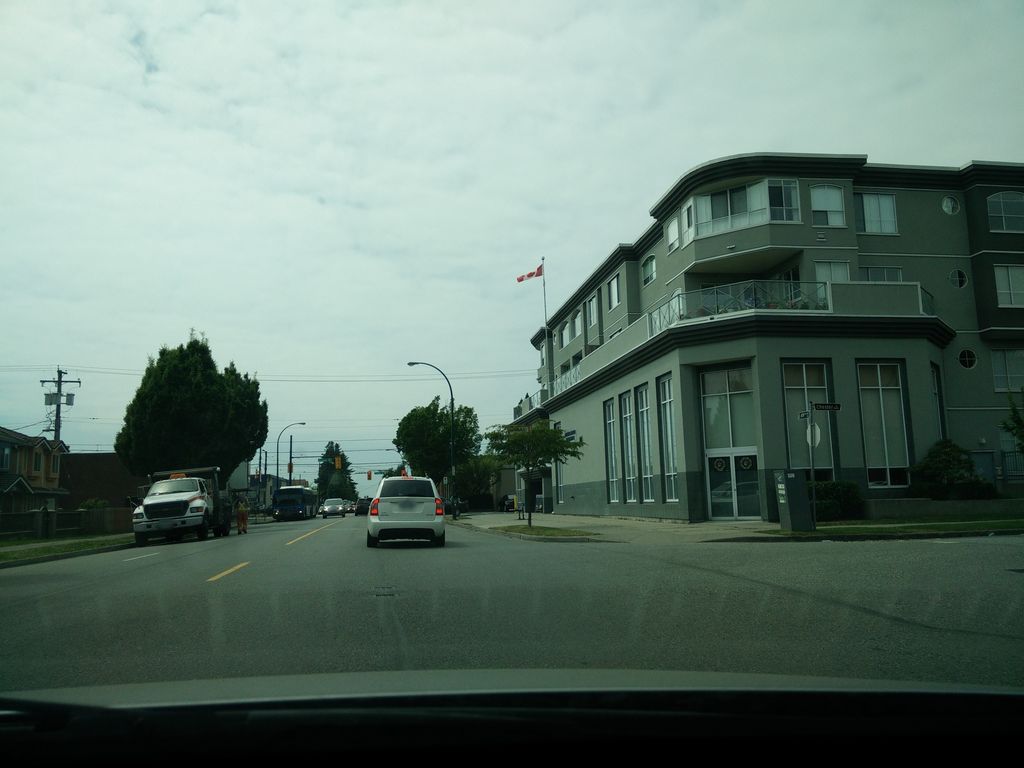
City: vancouver